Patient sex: F
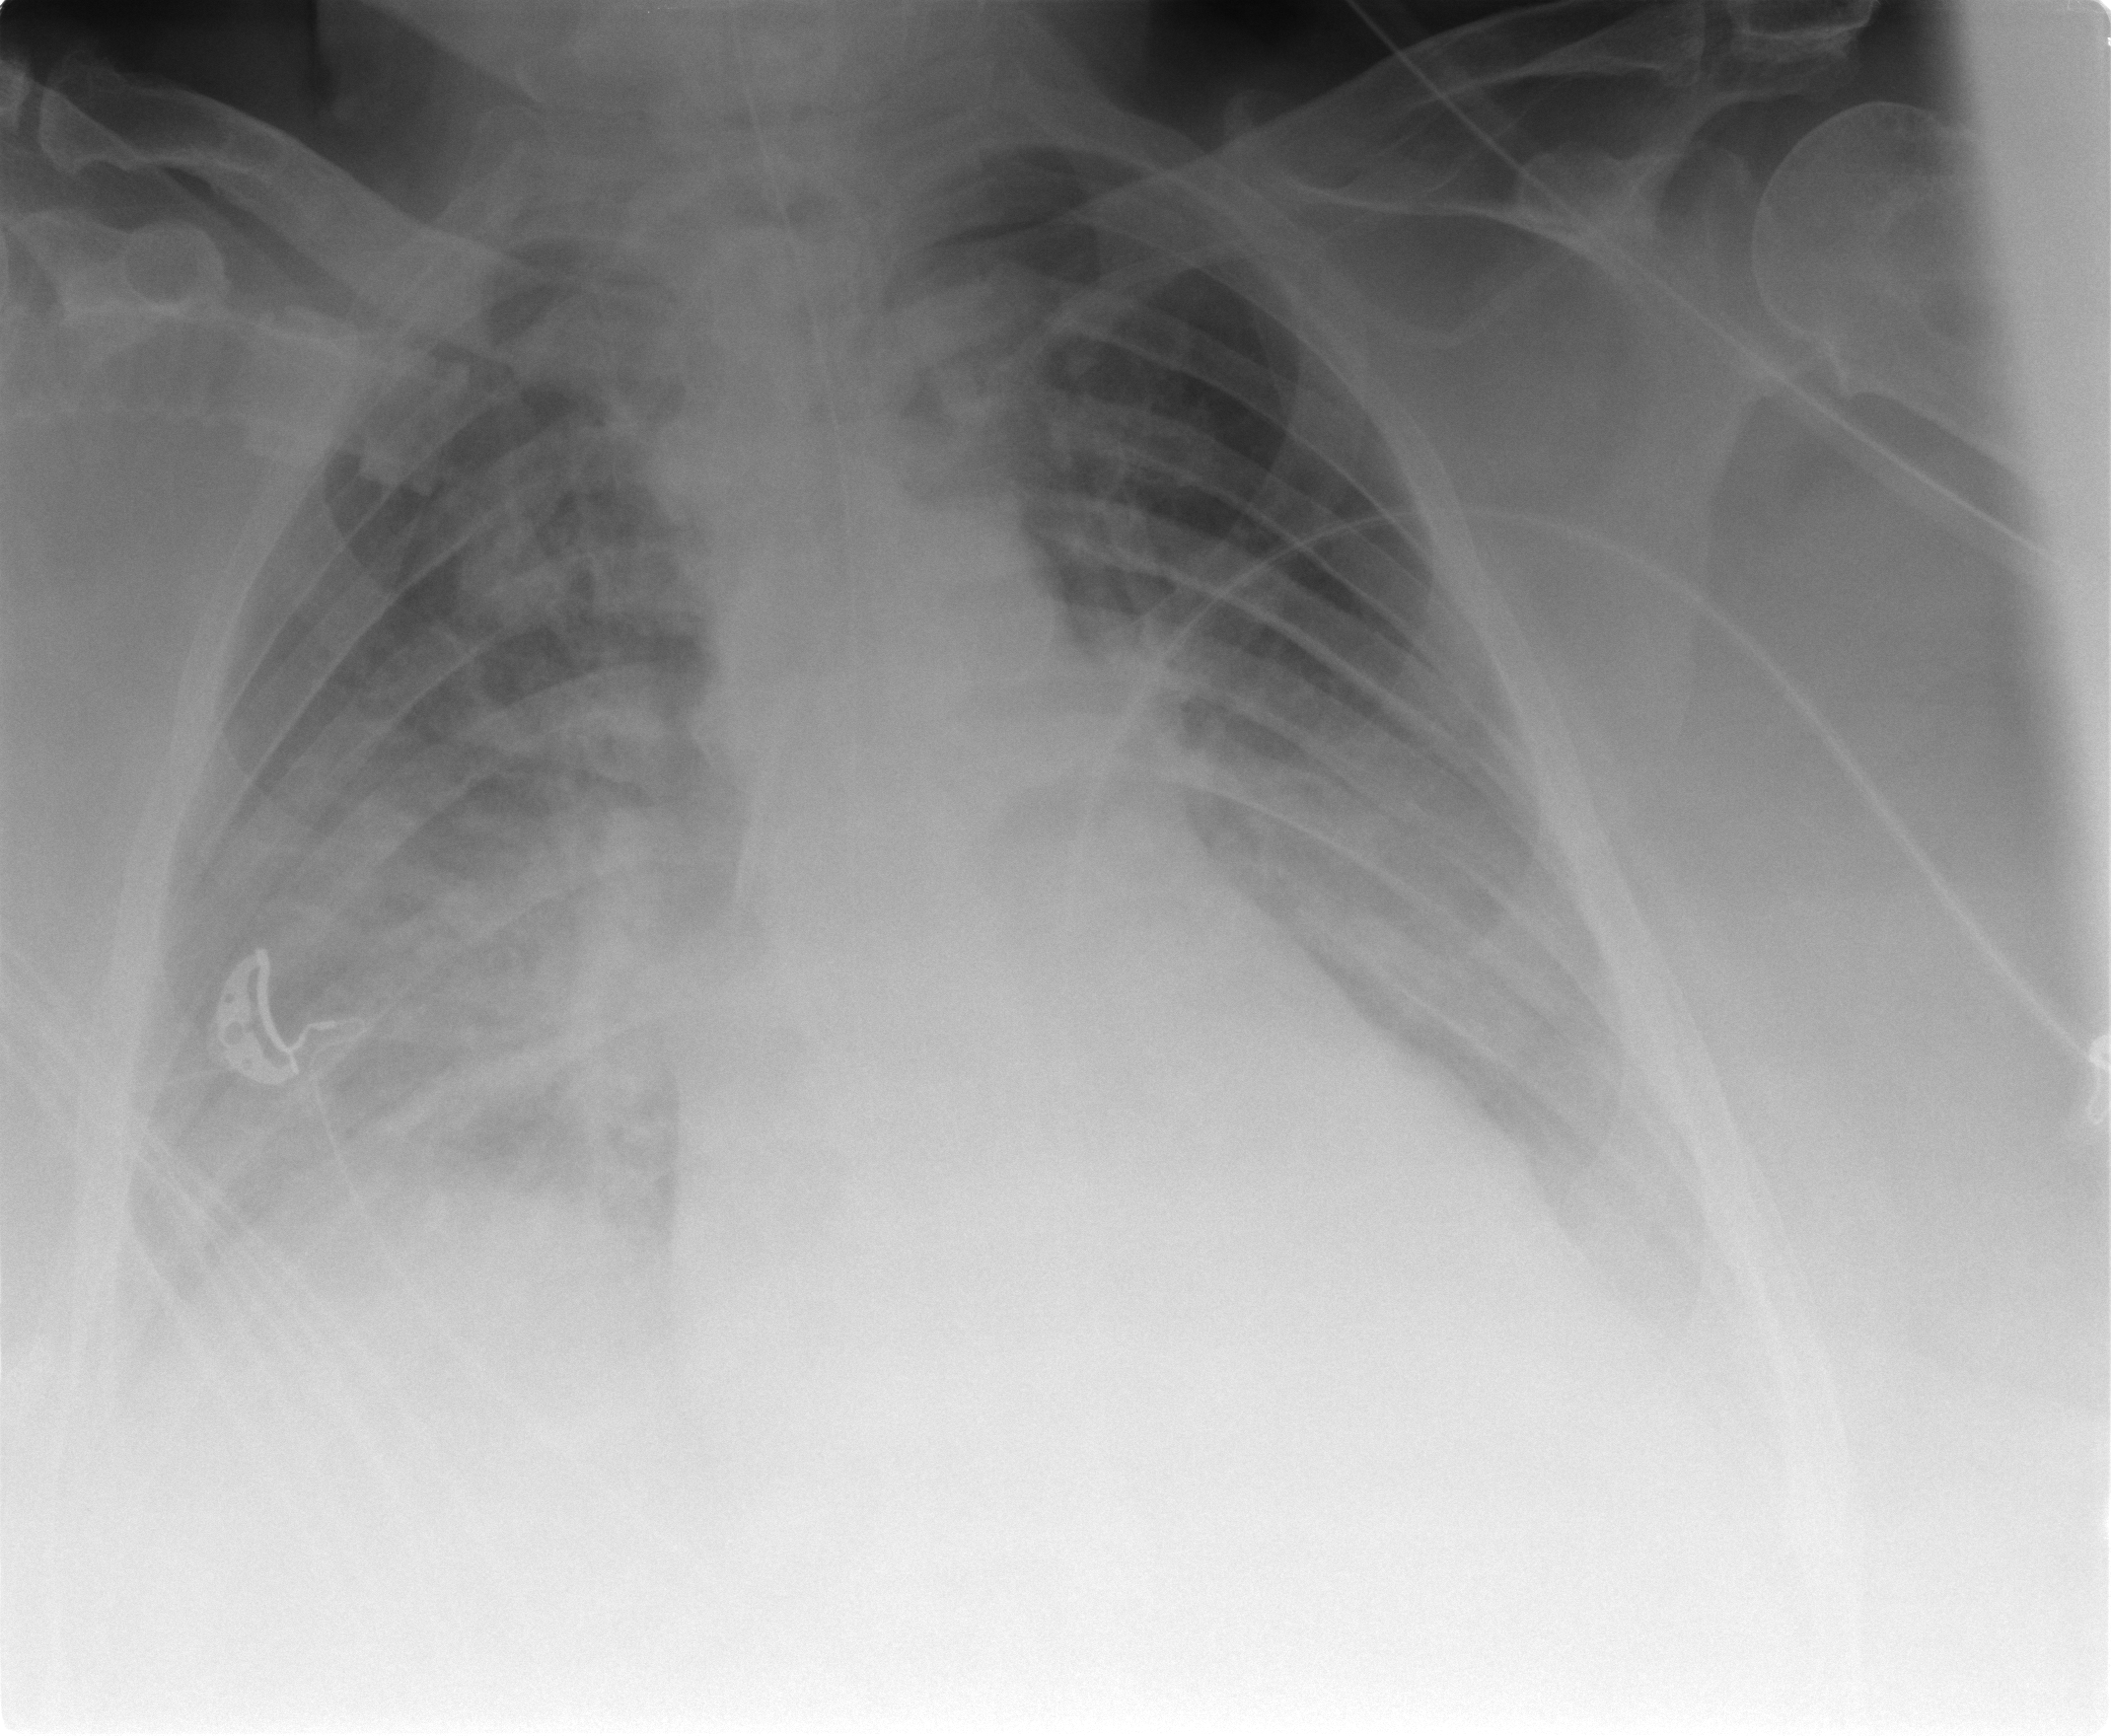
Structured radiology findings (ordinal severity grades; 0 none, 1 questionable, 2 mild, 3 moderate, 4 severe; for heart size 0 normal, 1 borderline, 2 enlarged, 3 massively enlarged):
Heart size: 2
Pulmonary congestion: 3
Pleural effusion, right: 3
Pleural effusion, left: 3
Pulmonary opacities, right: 3
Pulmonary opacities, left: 2
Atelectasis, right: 3
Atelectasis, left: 2